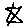
Label: star